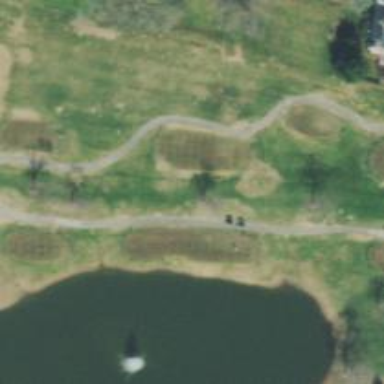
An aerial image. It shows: Path designated for golf carts.